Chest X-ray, AP view. Patient: 54 years old, sex M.
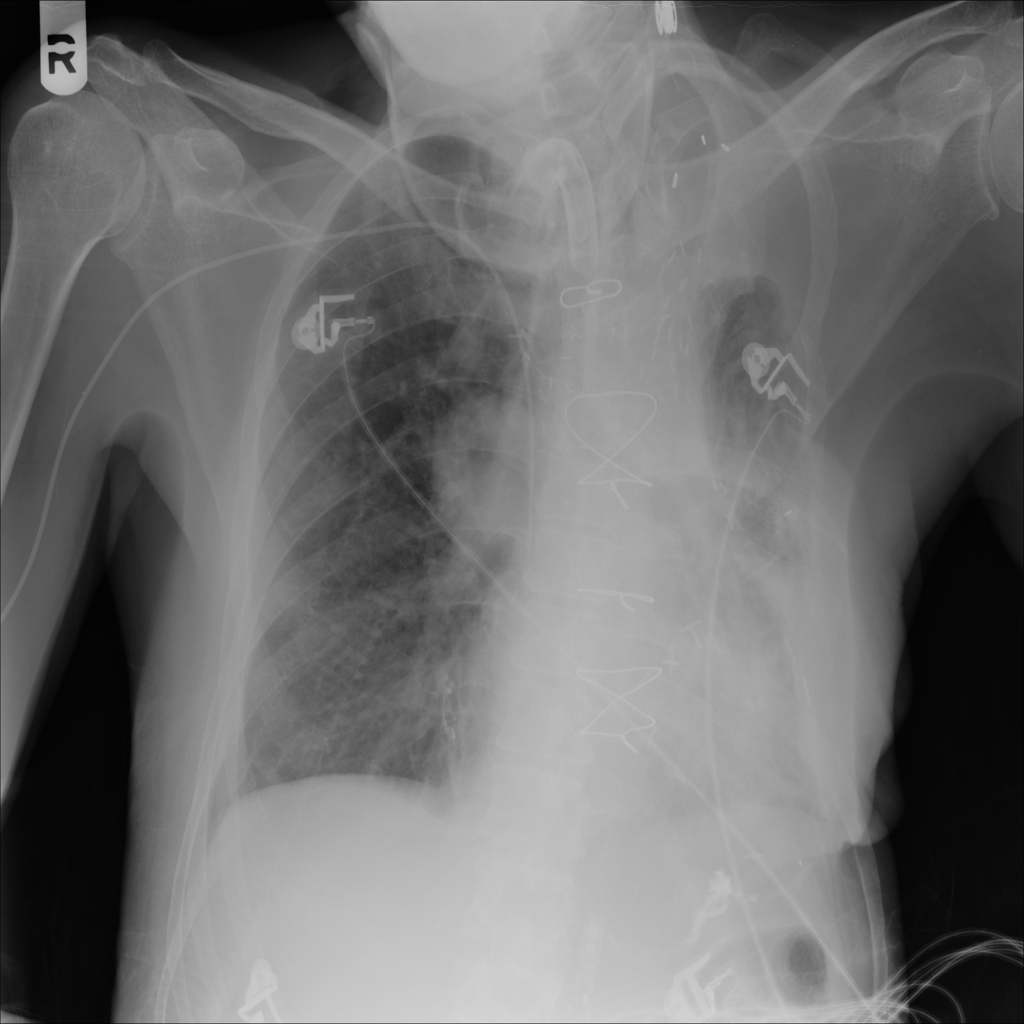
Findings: Pleural_Thickening